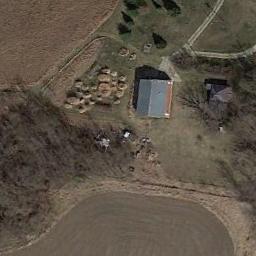
Label: residential